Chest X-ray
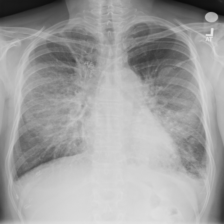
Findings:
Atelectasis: negative
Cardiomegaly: negative
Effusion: negative
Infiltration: negative
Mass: negative
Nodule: negative
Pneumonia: negative
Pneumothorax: negative
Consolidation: negative
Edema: negative
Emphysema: negative
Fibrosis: negative
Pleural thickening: positive
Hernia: negative